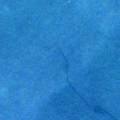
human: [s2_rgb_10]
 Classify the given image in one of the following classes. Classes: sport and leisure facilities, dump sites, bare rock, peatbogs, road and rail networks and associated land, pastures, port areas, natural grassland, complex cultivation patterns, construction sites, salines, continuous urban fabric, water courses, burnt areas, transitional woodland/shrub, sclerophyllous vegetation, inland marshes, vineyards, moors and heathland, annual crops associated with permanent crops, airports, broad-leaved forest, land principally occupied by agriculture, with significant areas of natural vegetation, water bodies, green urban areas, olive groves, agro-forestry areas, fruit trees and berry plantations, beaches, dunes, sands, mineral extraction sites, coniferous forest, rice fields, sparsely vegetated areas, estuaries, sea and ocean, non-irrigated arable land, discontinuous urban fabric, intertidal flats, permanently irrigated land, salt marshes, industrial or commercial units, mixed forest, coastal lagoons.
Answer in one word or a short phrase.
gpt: sea and ocean